Question: I'm using tomchentw/react-google-maps integration component, in according with Maps JavaScript API, I've try to put inside prop of component an array of outerCoords and InnerCords, to show holes inside polygon:
'''
props.zones.value.data.map( () => {
var outerCoords = [
{lat: -32.364, lng: 153.207}, // north west
{lat: -35.364, lng: 153.207}, // south west
{lat: -35.364, lng: 158.207}, // south east
{lat: -32.364, lng: 158.207} // north east
];
var innerCoords1 = [
{lat: -33.364, lng: 154.207},
{lat: -34.364, lng: 154.207},
{lat: -34.364, lng: 155.207},
{lat: -33.364, lng: 155.207}
];
var innerCoords2 = [
{lat: -33.364, lng: 156.207},
{lat: -34.364, lng: 156.207},
{lat: -34.364, lng: 157.207},
{lat: -33.364, lng: 157.207}
];
return (
<Polygon
key={zone.id}
paths={[outerCoords, innerCoords1, innerCoords2]}
onClick={props.onMapClick}
/>
);
})
'''
The result is a polygon with inside other polygons, not holes.
Did somebody else find this issue?

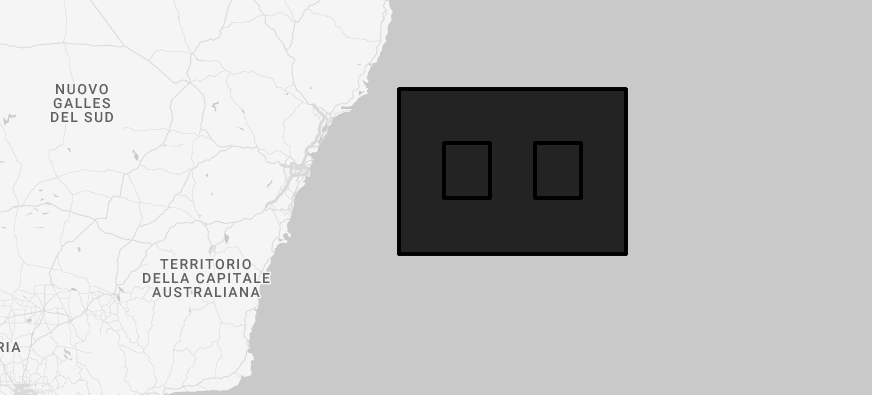
Answer: The Google Maps JavaScript API documentation says the following:
> To create an empty area within a polygon, you need to create two paths, one inside the other. To create the hole, to those defining the outer path. For example, if the coordinates of the outer path are in clockwise order then the inner path must be counter-clockwise.
<URL>
In your example you should change the order for inner paths:
'''
<Polygon
key={zone.id}
paths={[outerCoords, innerCoords1.reverse(), innerCoords2.reverse()]}
onClick={props.onMapClick}
/>
'''
'''
function initMap() {
var map = new google.maps.Map(document.getElementById('map'), {
zoom: 5,
center: {lat: -34.198173, lng: 151.677246},
});
var outerCoords = [
{lat: -32.364, lng: 153.207}, // north west
{lat: -35.364, lng: 153.207}, // south west
{lat: -35.364, lng: 158.207}, // south east
{lat: -32.364, lng: 158.207} // north east
];
var innerCoords1 = [
{lat: -33.364, lng: 154.207},
{lat: -34.364, lng: 154.207},
{lat: -34.364, lng: 155.207},
{lat: -33.364, lng: 155.207}
];
var innerCoords2 = [
{lat: -33.364, lng: 156.207},
{lat: -34.364, lng: 156.207},
{lat: -34.364, lng: 157.207},
{lat: -33.364, lng: 157.207}
];
// Construct the polygon, including both paths.
var bermudaTriangle = new google.maps.Polygon({
paths: [outerCoords, innerCoords1.reverse(), innerCoords2.reverse()],
strokeColor: '#FFC107',
strokeOpacity: 0.8,
strokeWeight: 2,
fillColor: '#FFC107',
fillOpacity: 0.35
});
bermudaTriangle.setMap(map);
}
'''
'''
#map {
height: 100%;
}
/* Optional: Makes the sample page fill the window. */
html, body {
height: 100%;
margin: 0;
padding: 0;
}
'''
'''
<div id="map"></div>
<script async defer
src="https://maps.googleapis.com/maps/api/js?key=AIzaSyDztlrk_3CnzGHo7CFvLFqE_2bUKEq1JEU&callback=initMap">
</script>
'''
I hope this helps!